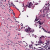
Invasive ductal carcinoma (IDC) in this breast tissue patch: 0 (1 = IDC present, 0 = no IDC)